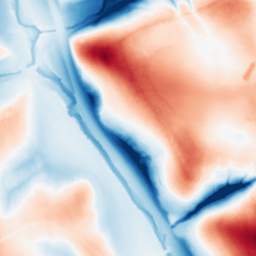
Category: edge_preserving
Decomposition family: guided
Decomposition parameters: radius: 32
eps: 0.1
Upsampling method: bilinear
Upsampling parameters: scale: 4
Upsampling scale: 4